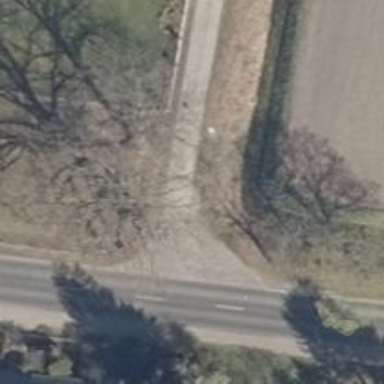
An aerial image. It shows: Deciduous broadleaved tree.